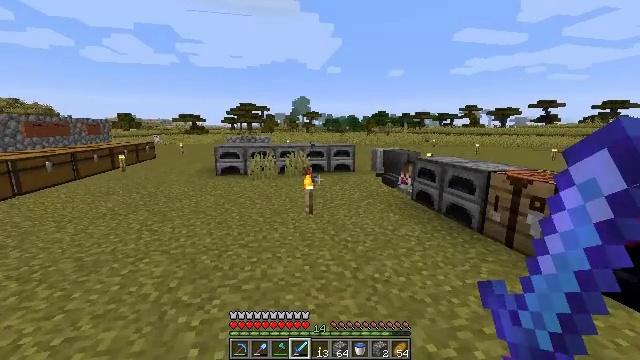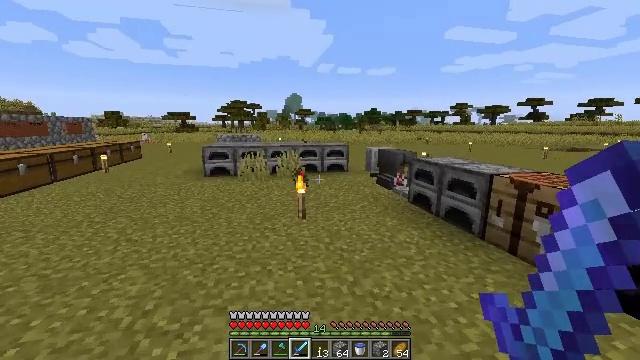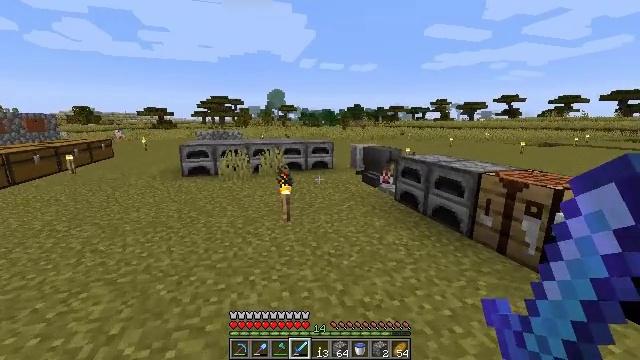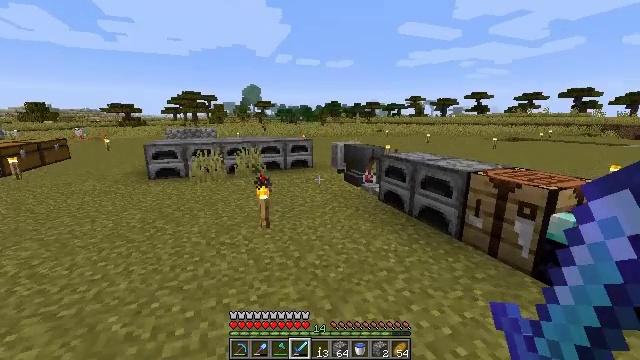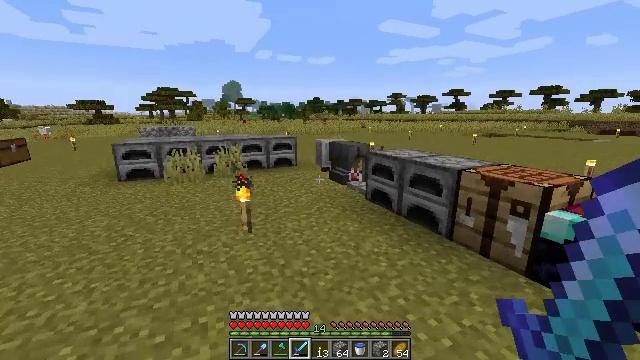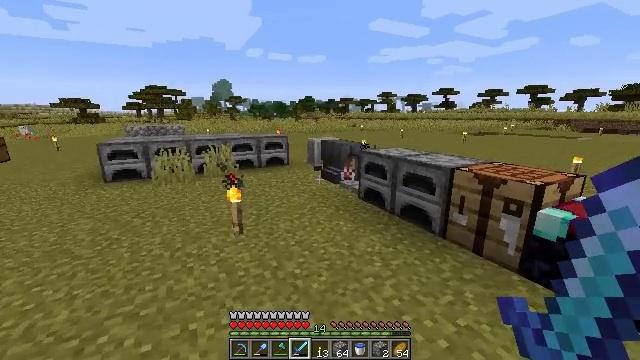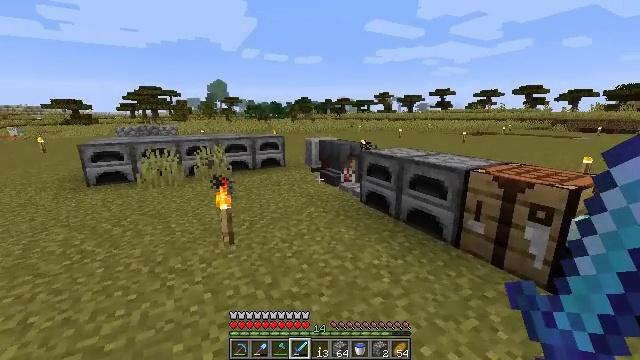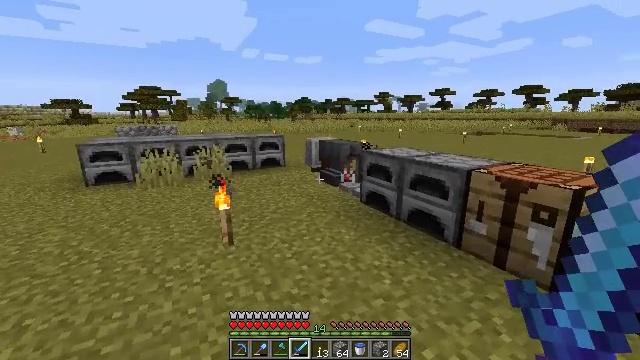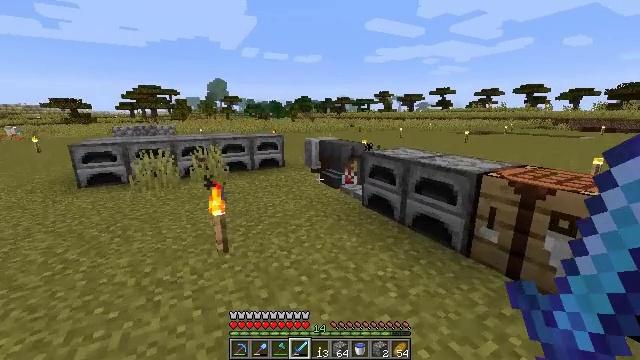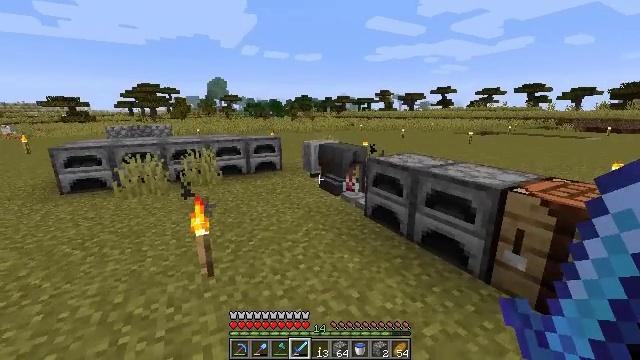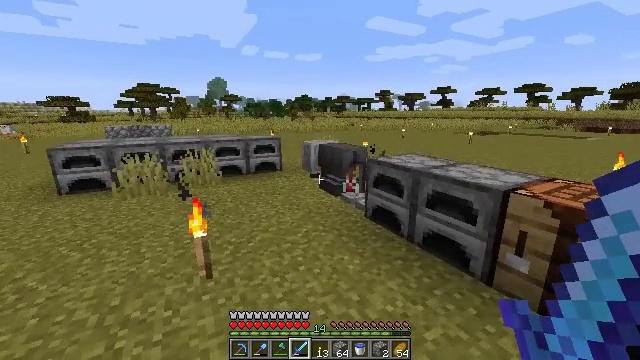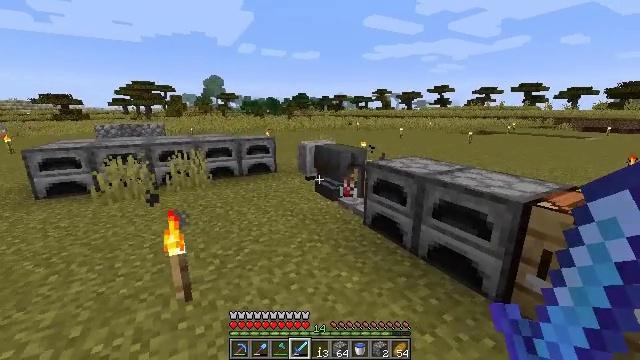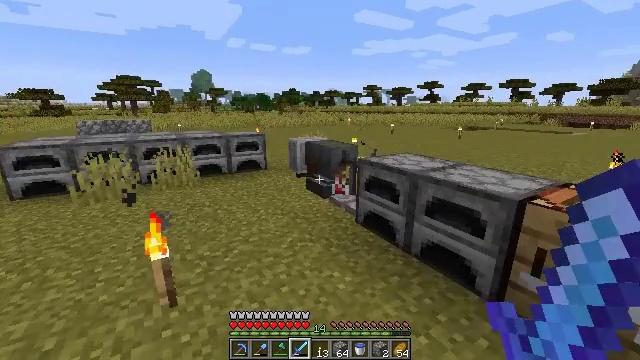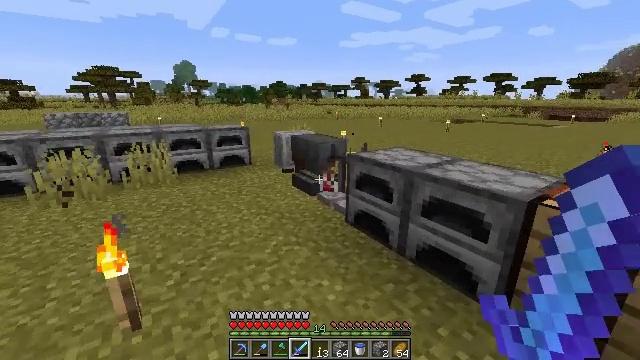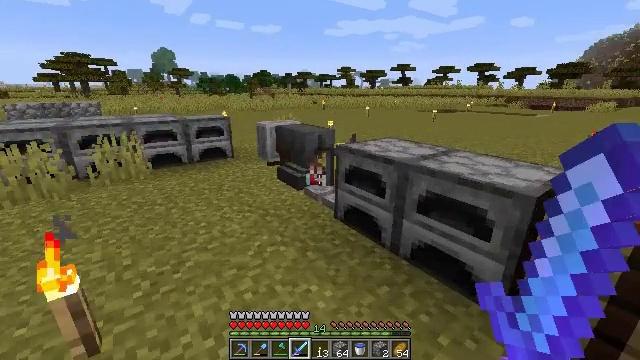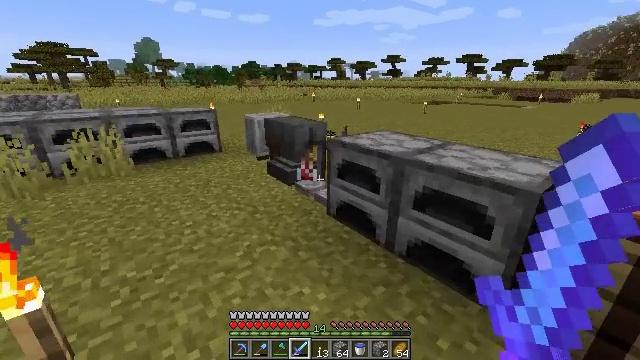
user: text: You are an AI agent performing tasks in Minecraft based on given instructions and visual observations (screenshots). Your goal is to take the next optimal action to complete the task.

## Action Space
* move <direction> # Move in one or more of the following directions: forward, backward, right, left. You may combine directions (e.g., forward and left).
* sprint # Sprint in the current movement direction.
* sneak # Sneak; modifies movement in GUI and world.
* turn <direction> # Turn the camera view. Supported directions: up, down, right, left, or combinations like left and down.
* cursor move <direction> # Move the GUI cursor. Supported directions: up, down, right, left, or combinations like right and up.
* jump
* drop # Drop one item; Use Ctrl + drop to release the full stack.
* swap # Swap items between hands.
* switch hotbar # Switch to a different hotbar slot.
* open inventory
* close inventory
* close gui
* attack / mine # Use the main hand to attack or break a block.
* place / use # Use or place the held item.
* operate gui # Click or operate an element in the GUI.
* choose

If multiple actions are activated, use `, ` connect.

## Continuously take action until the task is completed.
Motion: motion action
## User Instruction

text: Use blaze rod and cobblestones to craft a brewing stand.
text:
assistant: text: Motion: move forward, turn right
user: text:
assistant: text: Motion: move forward, turn right
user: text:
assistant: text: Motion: move forward, turn right
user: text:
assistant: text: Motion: move forward, turn right
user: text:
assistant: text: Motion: move forward, turn right
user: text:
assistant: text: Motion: move forward
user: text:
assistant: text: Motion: move forward
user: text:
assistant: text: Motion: move forward
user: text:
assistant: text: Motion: move forward
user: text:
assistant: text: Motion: move forward
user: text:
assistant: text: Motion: move forward
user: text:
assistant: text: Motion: move forward, turn right
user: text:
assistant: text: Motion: move forward, turn right and down
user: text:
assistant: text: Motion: move forward, turn right and down
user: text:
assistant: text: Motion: move forward, turn right and down
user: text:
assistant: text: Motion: move forward, turn right and down
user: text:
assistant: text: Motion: move forward
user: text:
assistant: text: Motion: move forward, turn right and down
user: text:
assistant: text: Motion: move forward, turn down
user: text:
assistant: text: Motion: move forward
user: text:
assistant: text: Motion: move forward, turn down
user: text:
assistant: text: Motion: move left, turn down
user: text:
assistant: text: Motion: move left, turn right and down
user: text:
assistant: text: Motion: move left, turn right
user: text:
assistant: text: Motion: move left, turn right
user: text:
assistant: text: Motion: turn right
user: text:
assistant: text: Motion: move forward, turn right
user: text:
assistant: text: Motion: move forward
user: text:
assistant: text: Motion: move forward, turn right
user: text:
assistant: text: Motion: turn right